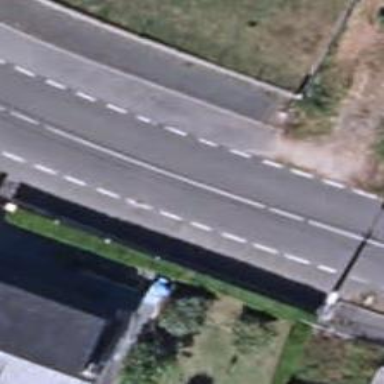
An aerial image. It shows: Tertiary road with asphalt surface.